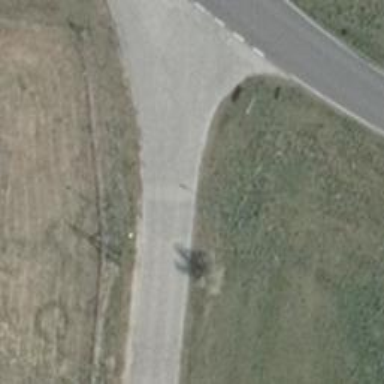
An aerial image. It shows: Secondary road.